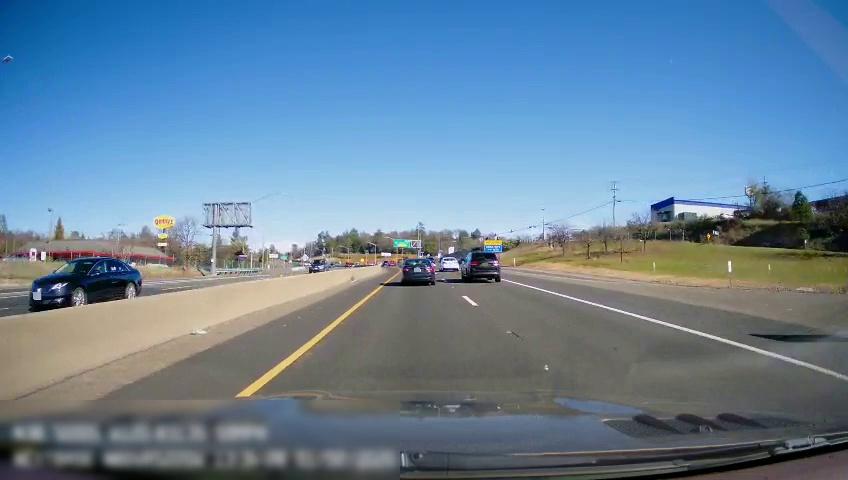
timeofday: Day
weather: Sunny
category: Drivable Space
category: Drivable Space
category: Vehicles | Car
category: Vehicles | SUV
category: Vehicles | Car
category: Vehicles | SUV
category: Vehicles | Car
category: Lanes | Current Lane
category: Lanes | Current Lane
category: Lanes | Alternate Lane
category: Lanes | Opposite Lane
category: Lanes | Opposite Lane
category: Traffic | Signs
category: Traffic | Signs
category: Traffic | Signs